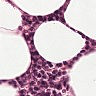
Metastatic tissue present: no